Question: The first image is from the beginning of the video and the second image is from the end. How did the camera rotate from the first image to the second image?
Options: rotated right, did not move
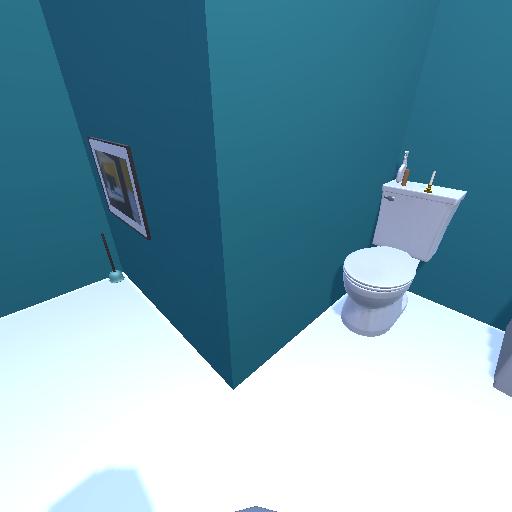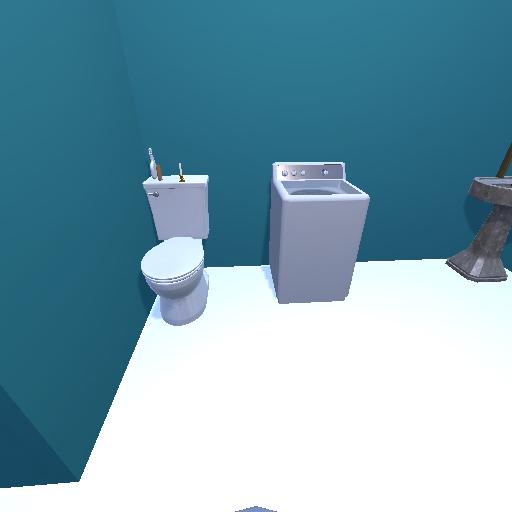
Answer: rotated right